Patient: sex F, age 65
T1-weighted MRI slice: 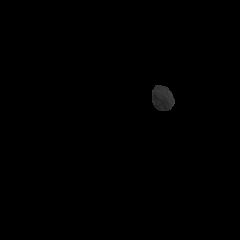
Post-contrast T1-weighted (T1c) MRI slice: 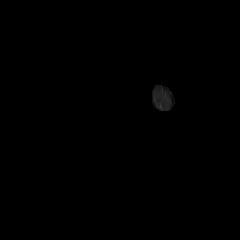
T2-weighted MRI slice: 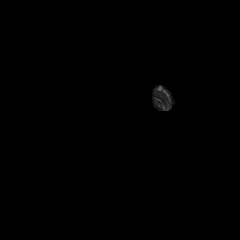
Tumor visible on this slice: no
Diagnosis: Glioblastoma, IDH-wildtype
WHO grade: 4